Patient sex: M
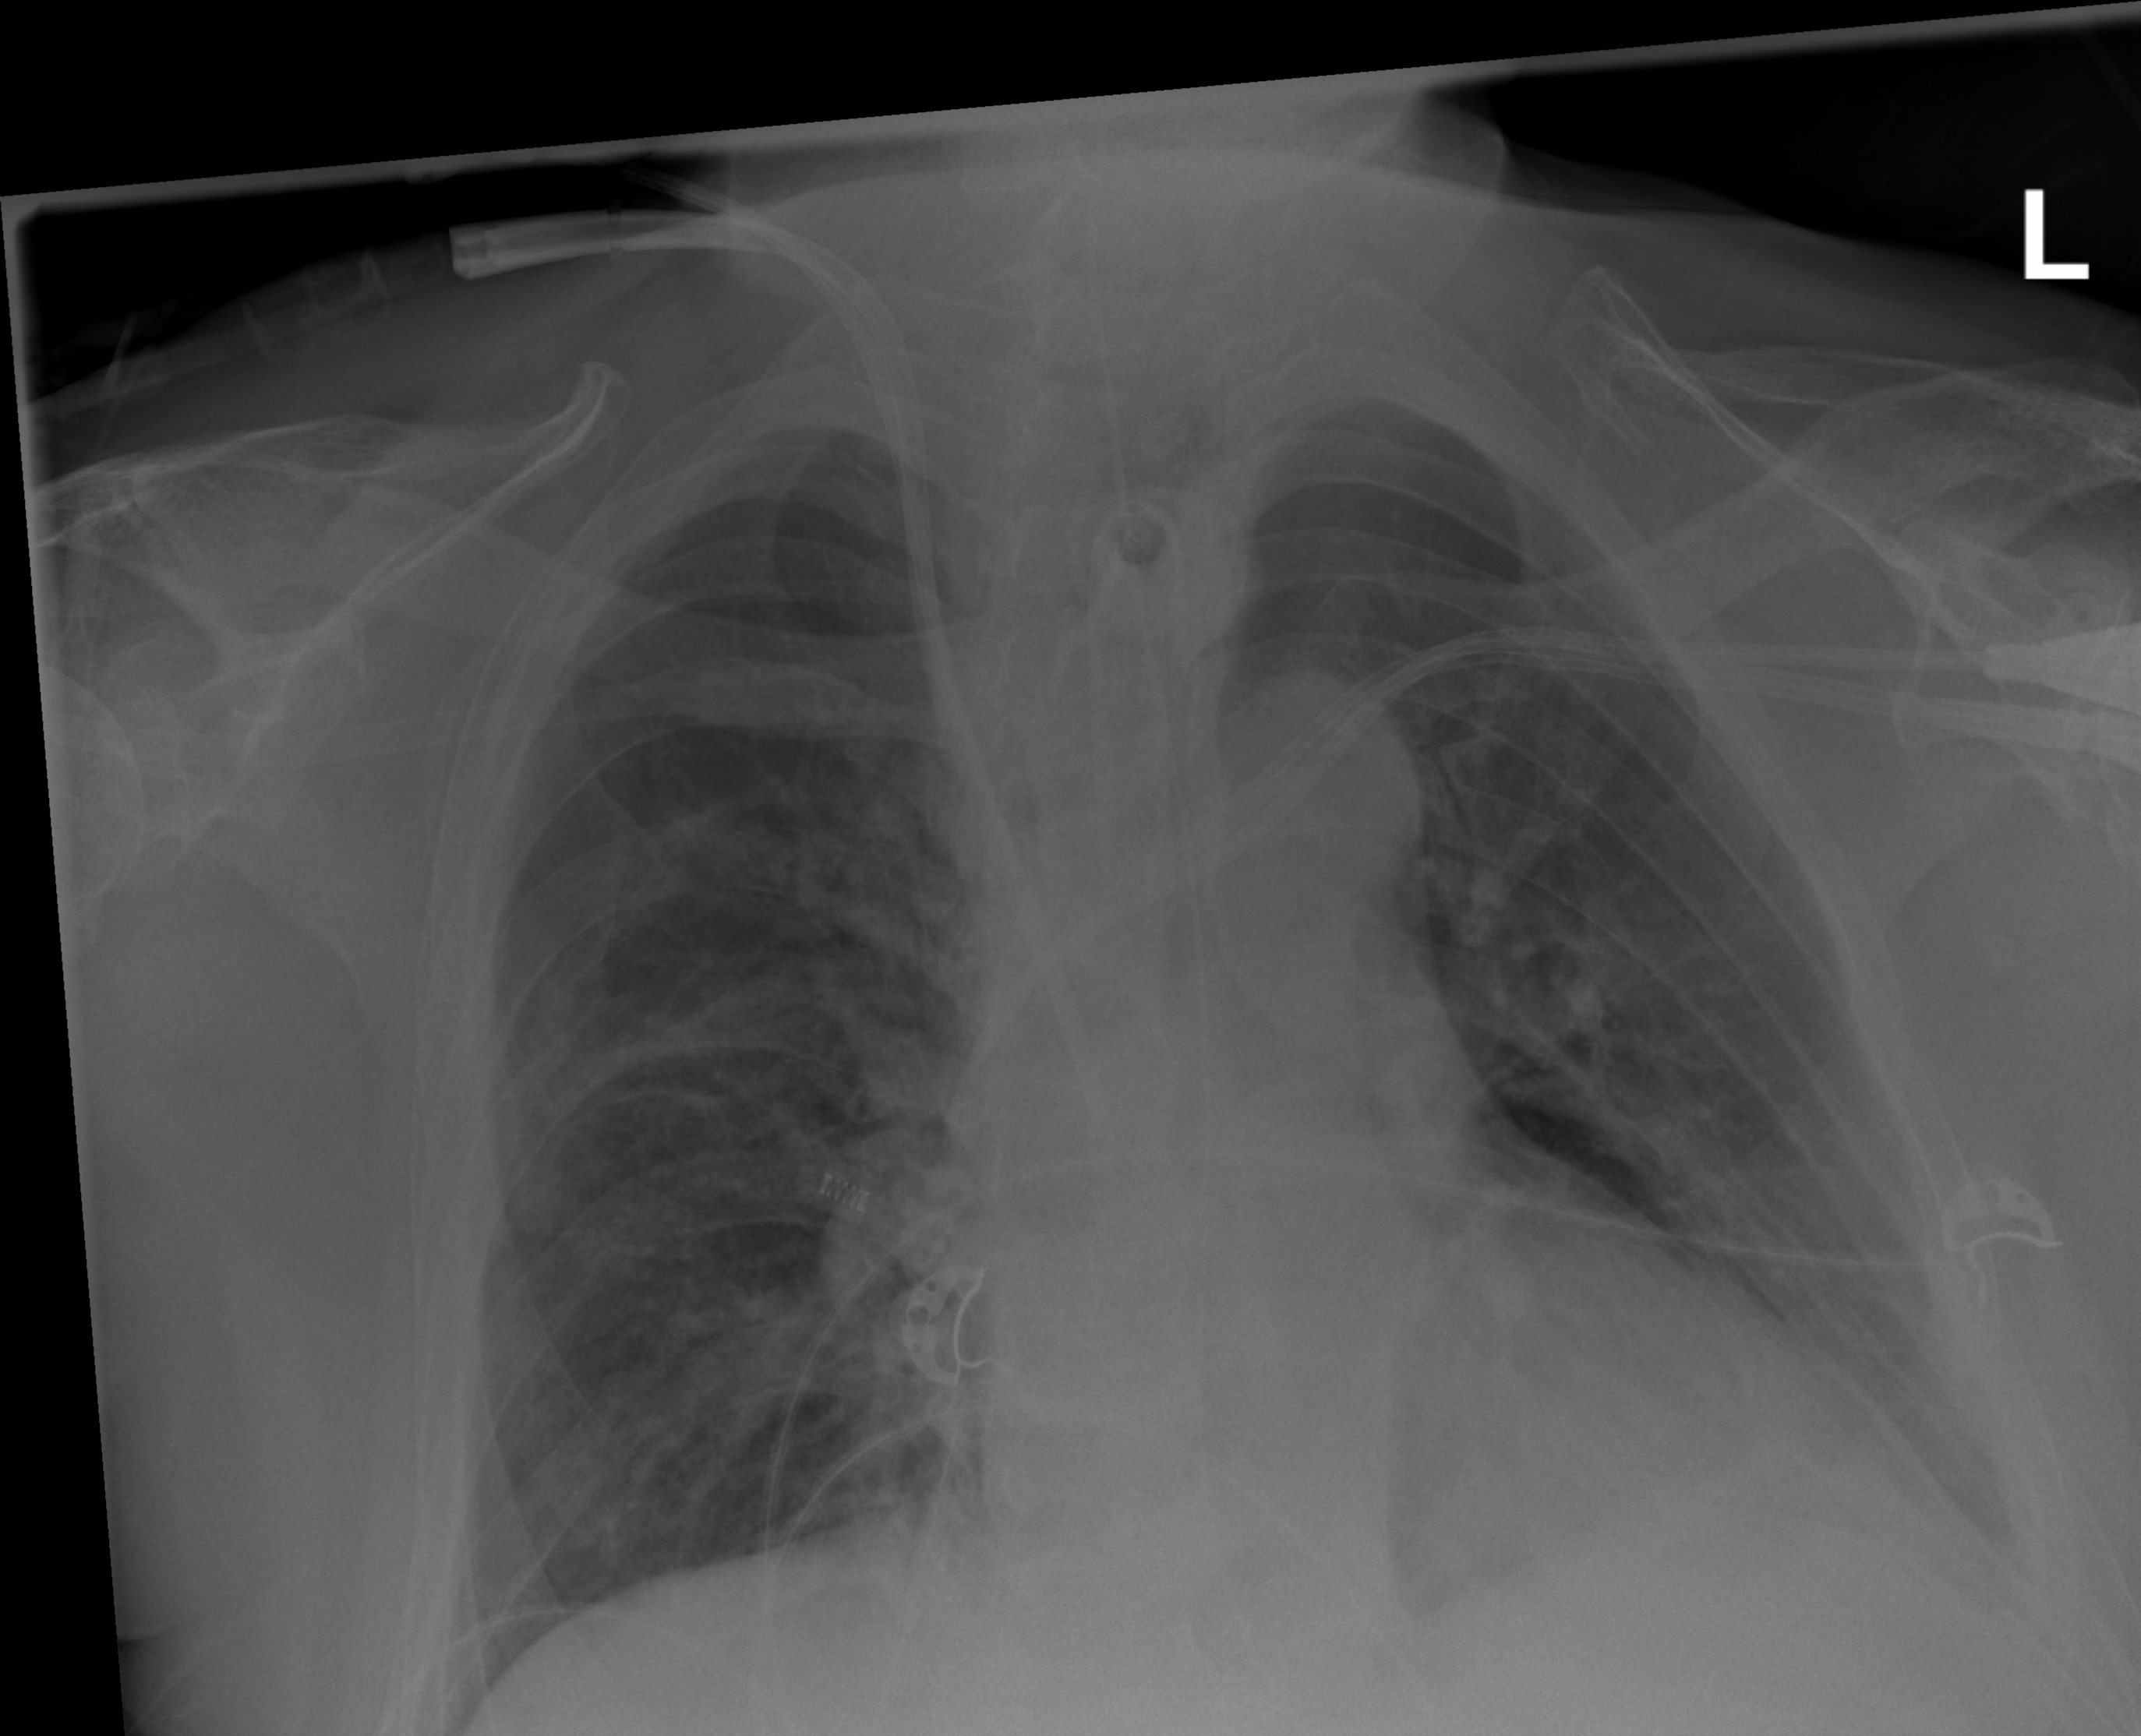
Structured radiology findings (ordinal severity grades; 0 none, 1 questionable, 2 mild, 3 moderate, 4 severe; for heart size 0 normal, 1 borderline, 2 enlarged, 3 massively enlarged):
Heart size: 1
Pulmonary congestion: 2
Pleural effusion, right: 0
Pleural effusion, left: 2
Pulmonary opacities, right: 2
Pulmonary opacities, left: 2
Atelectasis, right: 2
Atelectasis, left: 2